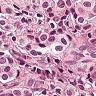
Metastatic tissue present: yes